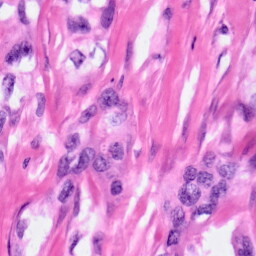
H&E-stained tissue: Pancreatic